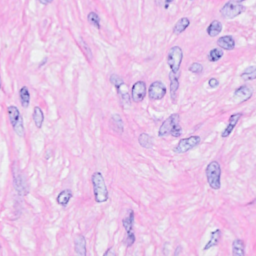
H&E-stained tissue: Breast